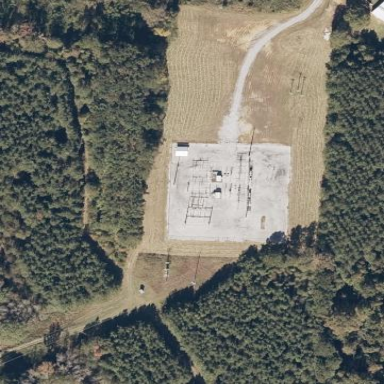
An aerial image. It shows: There is distribution substation enclosed by fence.